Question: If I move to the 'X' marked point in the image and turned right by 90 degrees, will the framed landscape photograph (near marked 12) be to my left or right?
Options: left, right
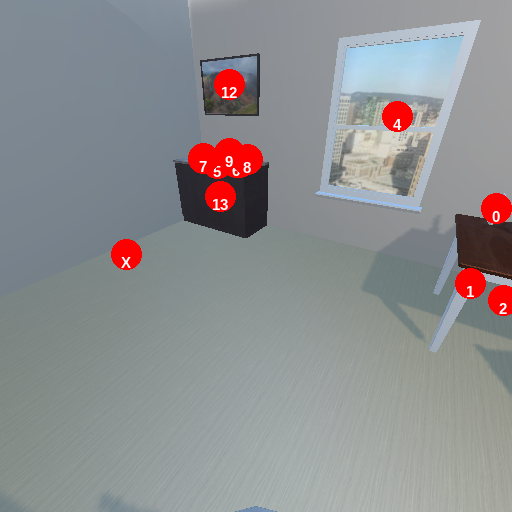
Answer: left